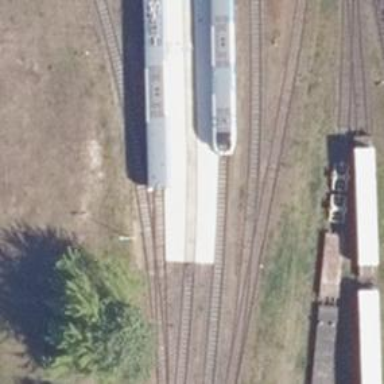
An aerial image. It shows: Railway spur service.